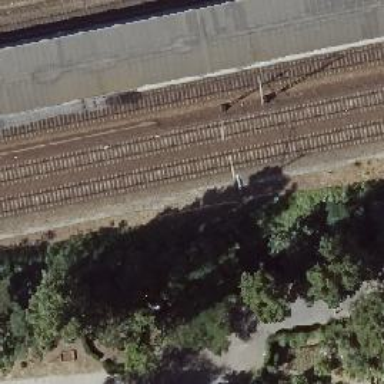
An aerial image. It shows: Milestone along the railway track with catenary mast.